Field crop: maize
Growth stage: 2
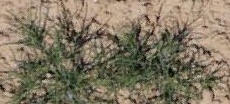
Species: salsola